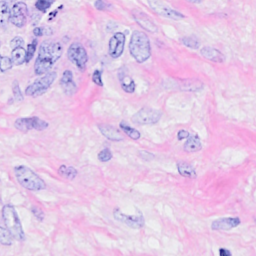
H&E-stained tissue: Breast